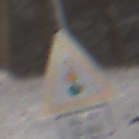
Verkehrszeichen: Lichtzeichenanlage
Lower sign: ZeitangabenMitBeschraenkungAufWochentage2
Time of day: MorningAfternoon
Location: Outdoor (Nature)
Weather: PartlyCloudy
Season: Winter
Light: Natural